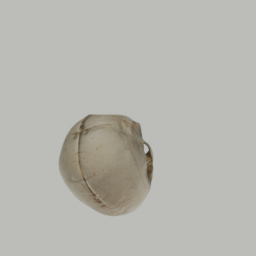
Label: nature